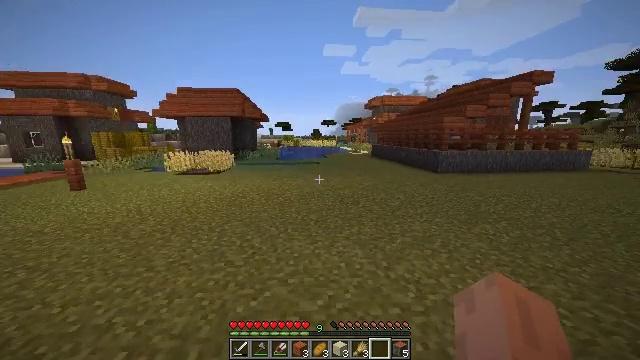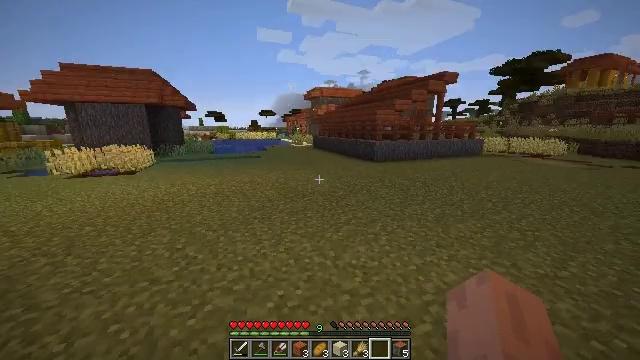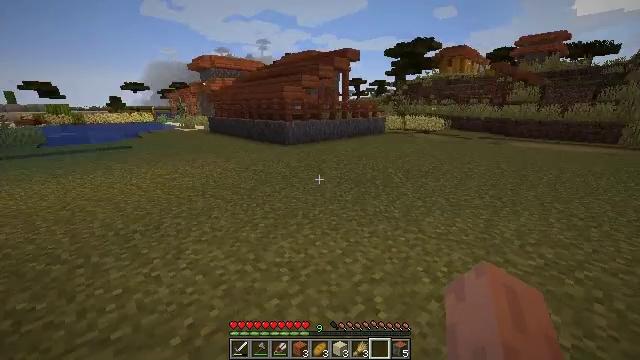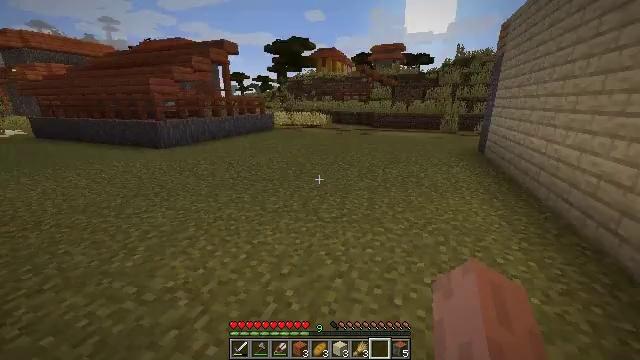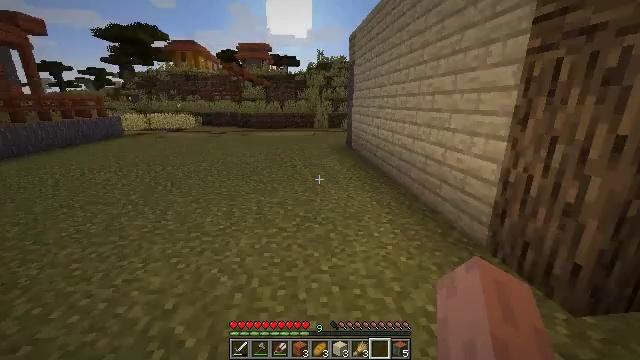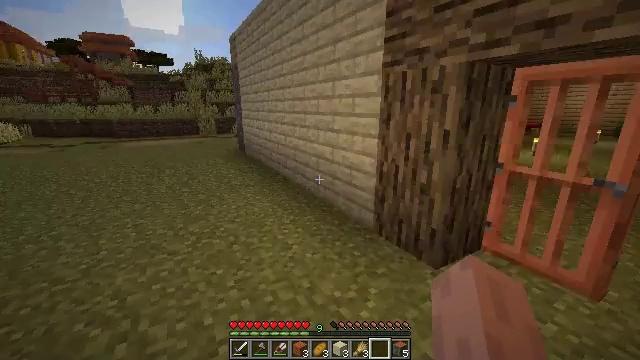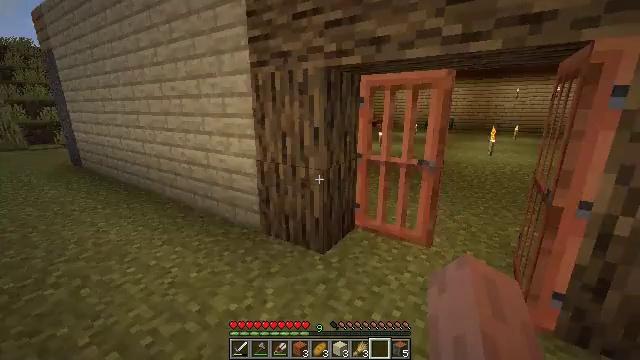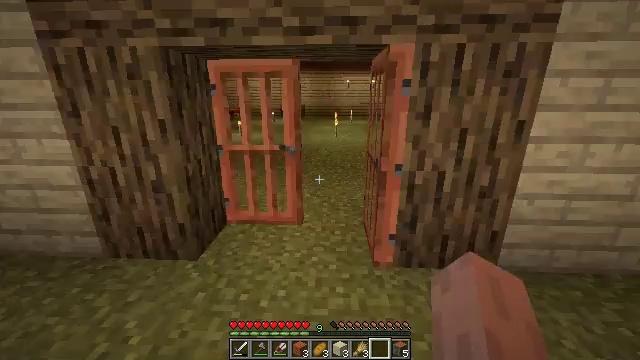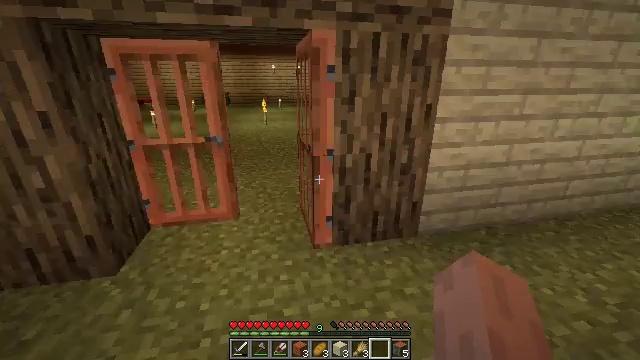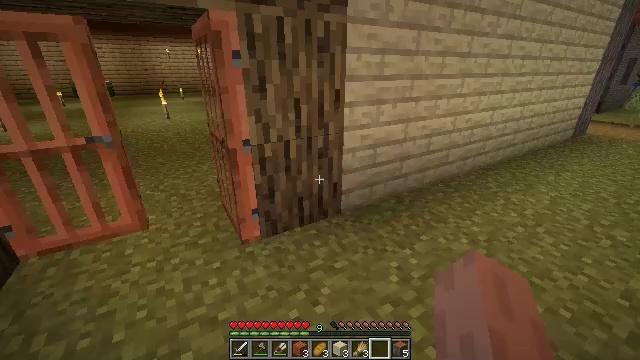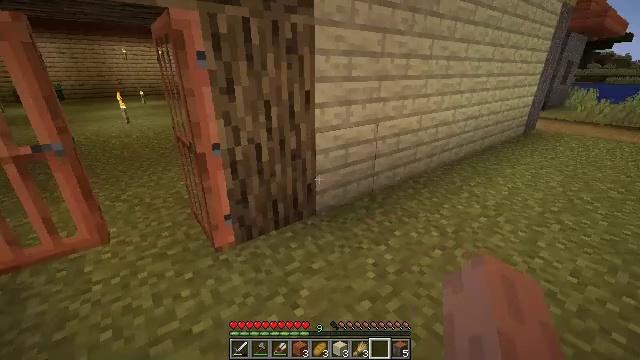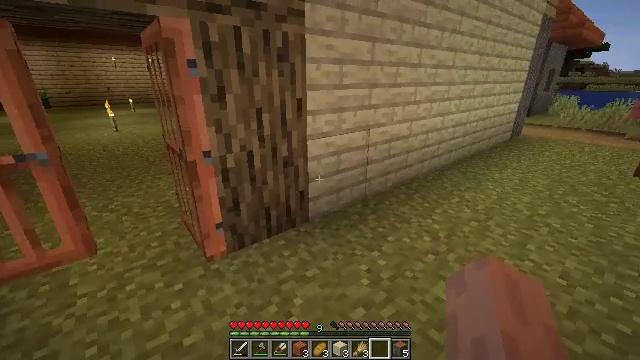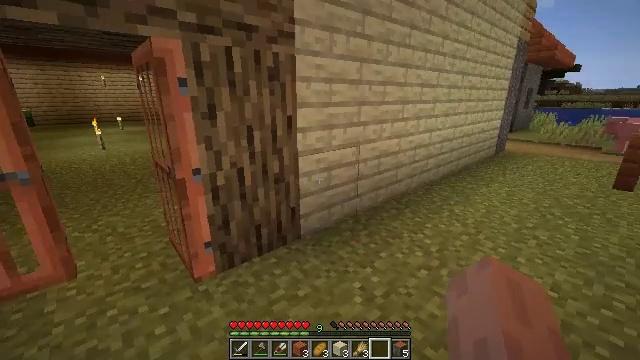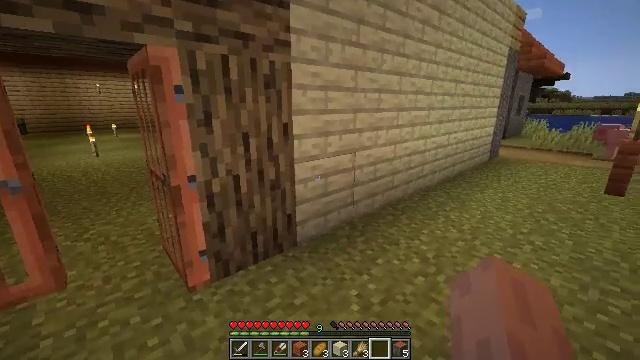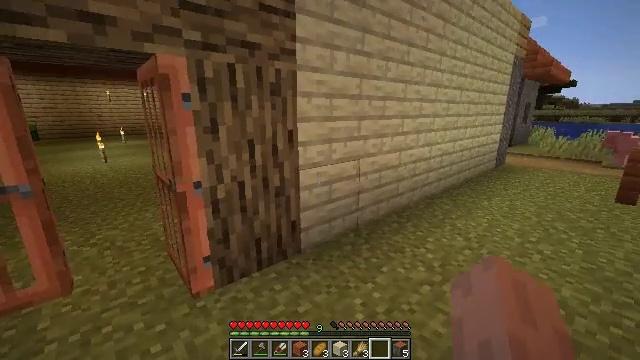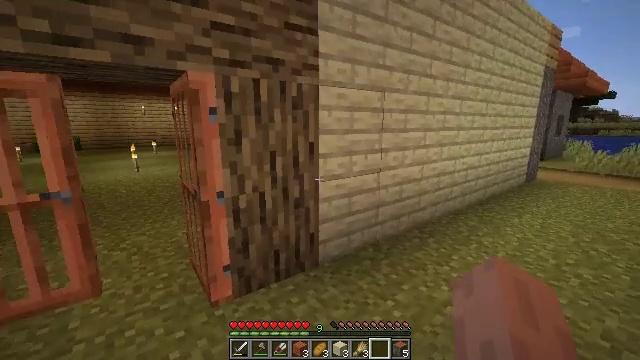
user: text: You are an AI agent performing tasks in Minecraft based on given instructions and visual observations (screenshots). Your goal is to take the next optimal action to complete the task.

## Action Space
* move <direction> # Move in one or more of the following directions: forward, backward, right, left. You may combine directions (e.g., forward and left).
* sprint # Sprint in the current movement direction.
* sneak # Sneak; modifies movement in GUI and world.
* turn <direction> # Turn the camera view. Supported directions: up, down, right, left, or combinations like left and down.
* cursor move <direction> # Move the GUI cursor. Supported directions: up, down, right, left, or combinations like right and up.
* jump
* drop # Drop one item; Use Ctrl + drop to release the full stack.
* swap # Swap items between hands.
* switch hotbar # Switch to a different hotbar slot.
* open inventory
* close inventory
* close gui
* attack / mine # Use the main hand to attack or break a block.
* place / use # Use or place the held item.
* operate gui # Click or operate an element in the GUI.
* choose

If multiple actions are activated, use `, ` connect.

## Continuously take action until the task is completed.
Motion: motion action
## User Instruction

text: Attack the barrel to gather it.
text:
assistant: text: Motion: turn right and down
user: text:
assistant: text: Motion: turn right and down
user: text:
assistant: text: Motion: turn right
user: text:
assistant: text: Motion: turn right
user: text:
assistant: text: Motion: turn right
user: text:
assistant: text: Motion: turn right
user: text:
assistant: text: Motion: turn right and down
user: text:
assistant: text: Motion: turn right and down
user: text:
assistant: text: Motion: turn right and down
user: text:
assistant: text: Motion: turn right
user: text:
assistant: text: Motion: turn right and up
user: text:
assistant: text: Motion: turn right and up
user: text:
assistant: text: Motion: turn up
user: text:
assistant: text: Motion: turn left and up
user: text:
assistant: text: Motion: turn left and up
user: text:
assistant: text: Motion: turn left and up
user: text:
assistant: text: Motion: turn left
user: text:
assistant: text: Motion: turn left
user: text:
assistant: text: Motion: turn left
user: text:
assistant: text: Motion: no_op
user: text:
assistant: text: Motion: no_op
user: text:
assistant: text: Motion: no_op
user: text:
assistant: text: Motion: no_op
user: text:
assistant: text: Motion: use / place
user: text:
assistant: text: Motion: use / place
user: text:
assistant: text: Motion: use / place
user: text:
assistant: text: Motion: use / place
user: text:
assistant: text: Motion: no_op
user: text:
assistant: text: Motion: no_op
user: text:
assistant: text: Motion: turn left